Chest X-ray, AP view. Patient: 10 years old, sex M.
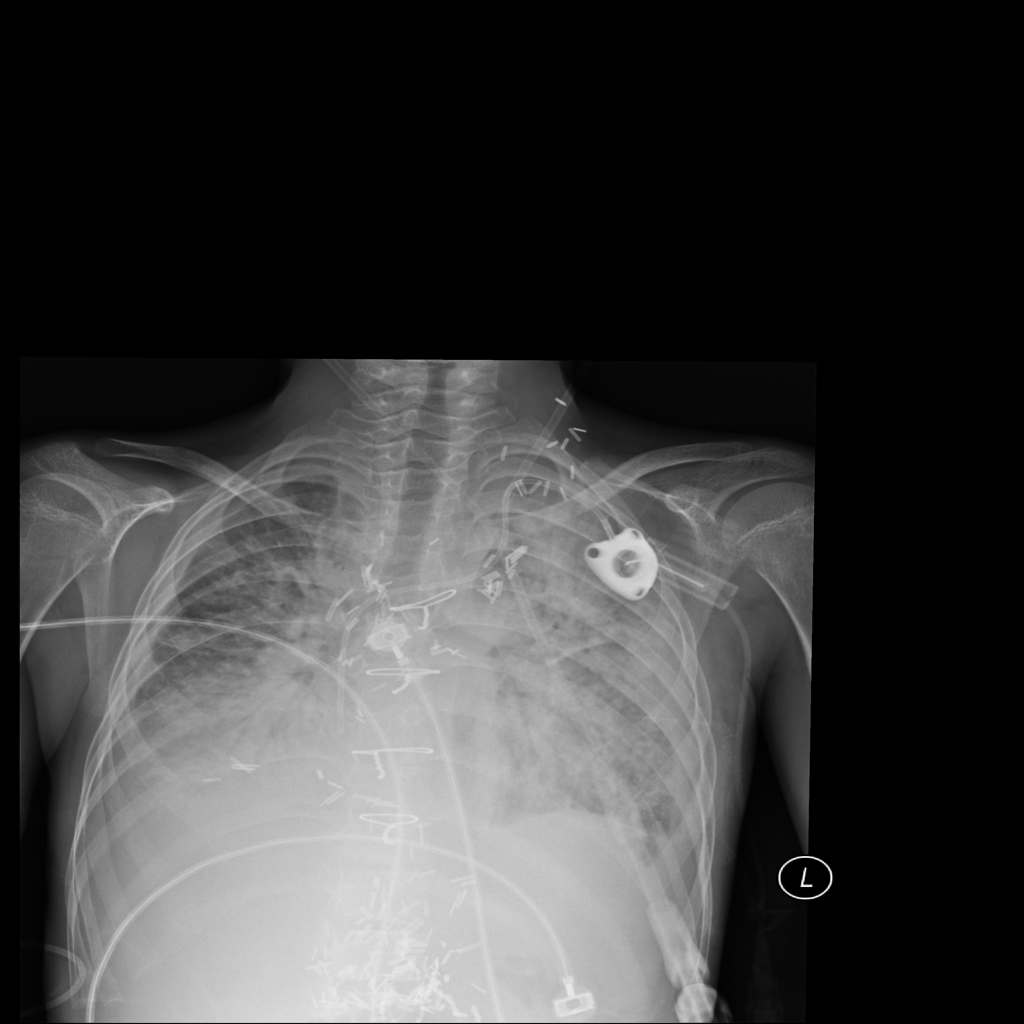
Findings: Consolidation, Effusion